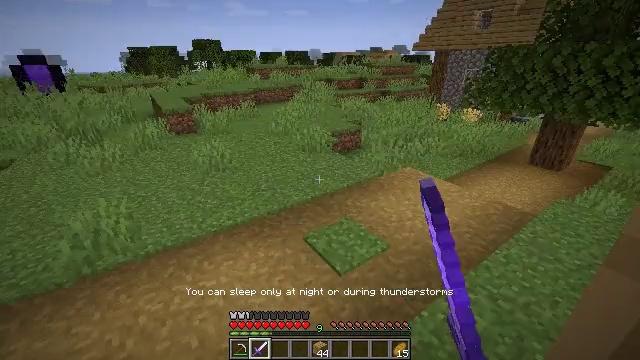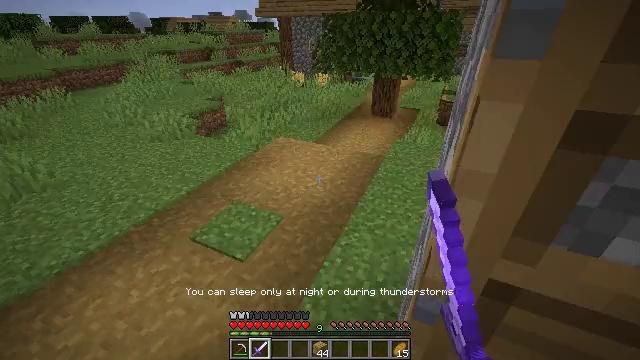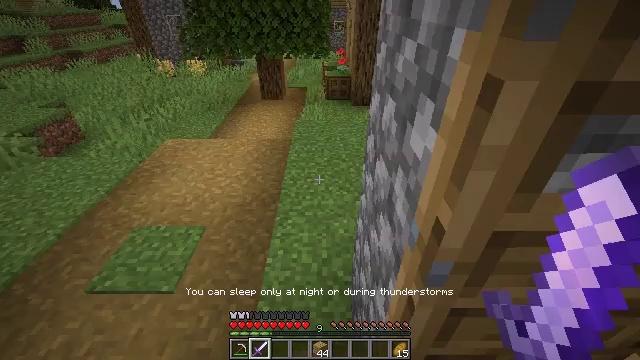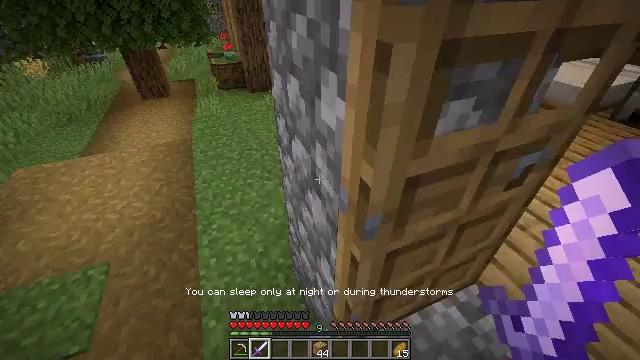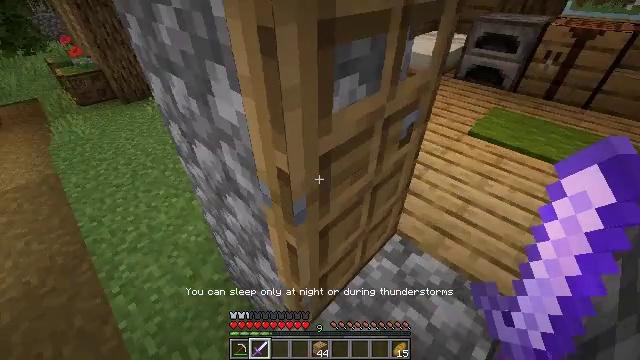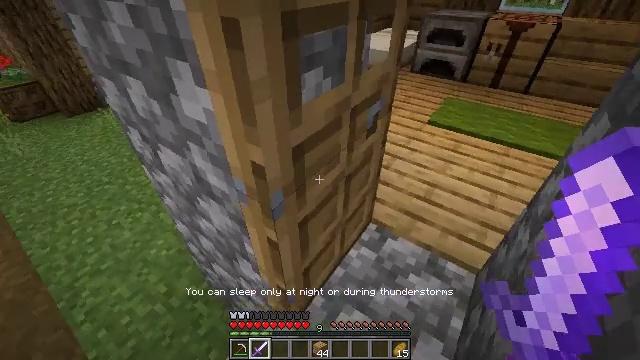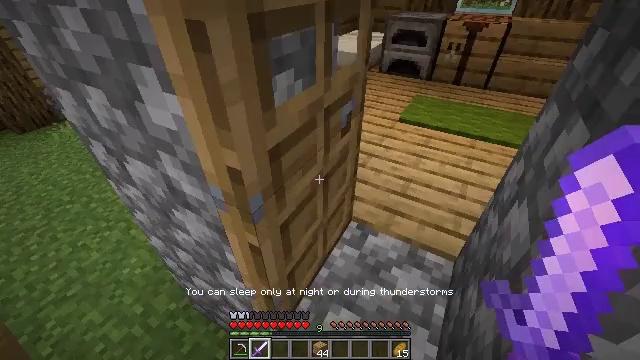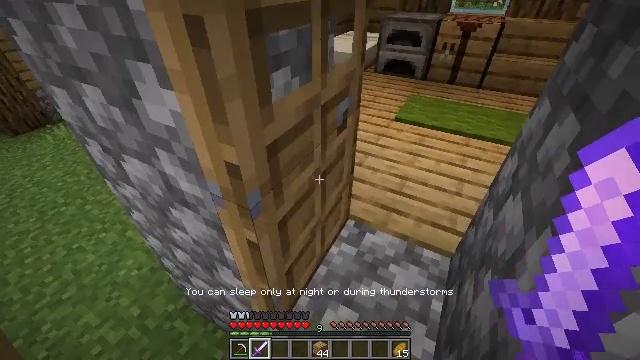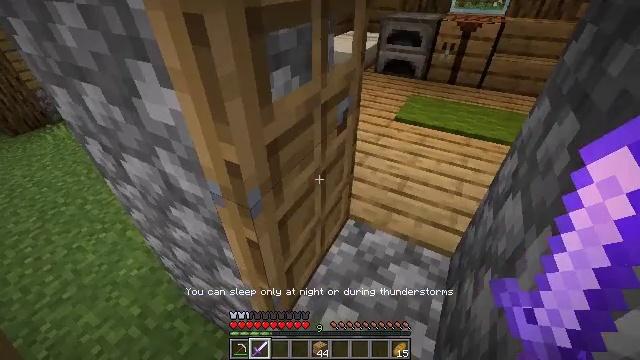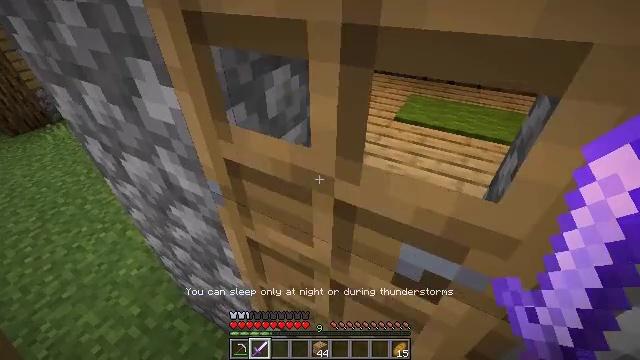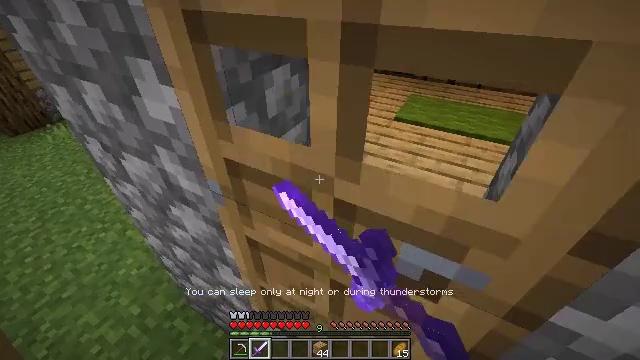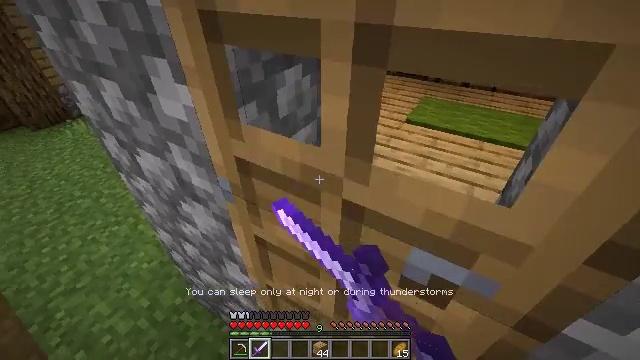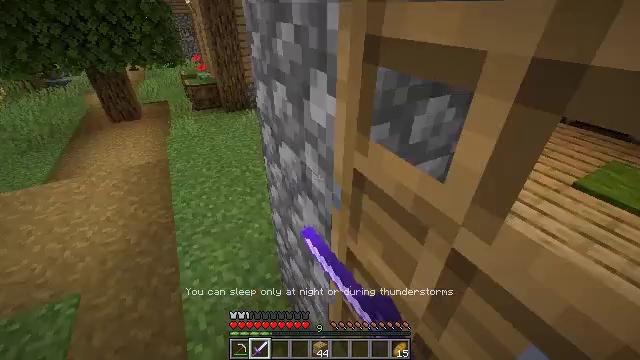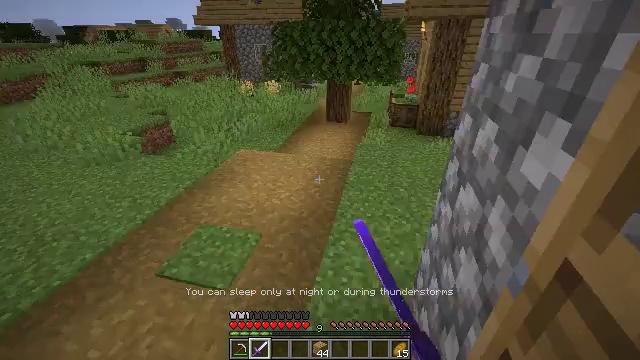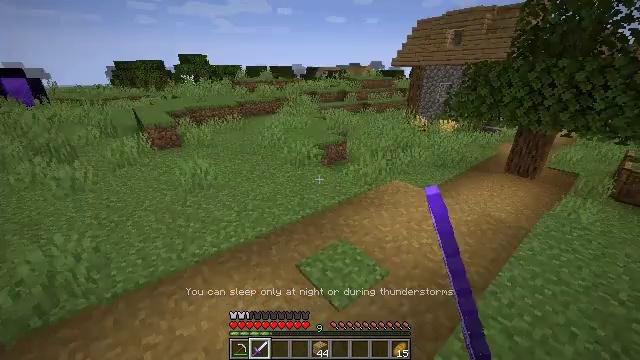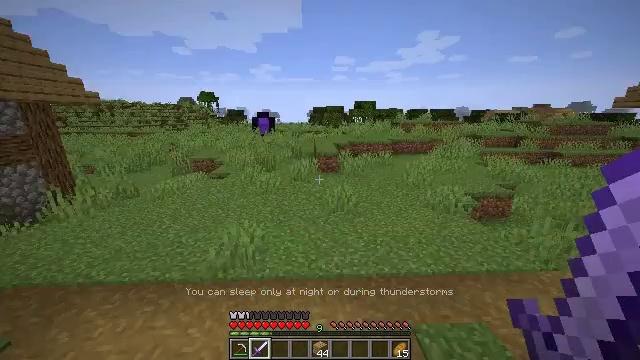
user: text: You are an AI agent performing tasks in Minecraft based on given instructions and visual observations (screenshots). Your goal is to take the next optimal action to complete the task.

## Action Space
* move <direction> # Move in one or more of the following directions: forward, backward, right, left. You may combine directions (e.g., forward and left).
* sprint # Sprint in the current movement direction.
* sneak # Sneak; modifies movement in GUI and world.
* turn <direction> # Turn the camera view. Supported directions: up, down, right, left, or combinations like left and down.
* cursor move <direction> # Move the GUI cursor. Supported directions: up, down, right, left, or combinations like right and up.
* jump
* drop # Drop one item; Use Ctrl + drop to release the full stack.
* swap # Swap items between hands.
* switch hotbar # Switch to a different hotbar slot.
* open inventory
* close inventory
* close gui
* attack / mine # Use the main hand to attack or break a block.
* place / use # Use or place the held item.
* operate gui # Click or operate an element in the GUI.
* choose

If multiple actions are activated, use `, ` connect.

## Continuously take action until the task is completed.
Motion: motion action
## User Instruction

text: Break soul soil to pick it up.
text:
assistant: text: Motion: move left, turn right and down
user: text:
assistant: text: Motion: turn right and down
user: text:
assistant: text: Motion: turn right and down
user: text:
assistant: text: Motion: turn right and down
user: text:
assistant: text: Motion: turn right
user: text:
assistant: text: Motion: turn right
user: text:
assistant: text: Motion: no_op
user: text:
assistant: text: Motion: no_op
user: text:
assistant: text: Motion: use / place
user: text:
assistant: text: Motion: use / place
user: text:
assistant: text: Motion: turn left, use / place
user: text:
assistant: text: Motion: turn left and up
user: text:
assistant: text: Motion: move forward, sprint, turn left and up
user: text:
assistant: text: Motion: move forward, sprint, turn left and up
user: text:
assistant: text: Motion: move forward, sprint, turn left and up
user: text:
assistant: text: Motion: move forward, sprint, turn left and up
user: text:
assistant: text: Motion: move forward, sprint
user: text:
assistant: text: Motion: move forward, sprint
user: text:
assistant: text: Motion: move forward, sprint
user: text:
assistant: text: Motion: move forward, sprint
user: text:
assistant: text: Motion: move forward, sprint
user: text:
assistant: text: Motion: move forward, sprint
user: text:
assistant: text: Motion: move forward, sprint
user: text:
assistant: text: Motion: move forward, sprint
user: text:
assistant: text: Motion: move forward, sprint
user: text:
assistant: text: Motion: move forward, sprint, jump
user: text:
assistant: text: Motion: move forward, sprint, jump
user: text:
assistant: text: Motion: move forward, sprint, jump
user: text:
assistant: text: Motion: move forward, sprint, jump
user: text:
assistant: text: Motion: move forward, sprint, jump